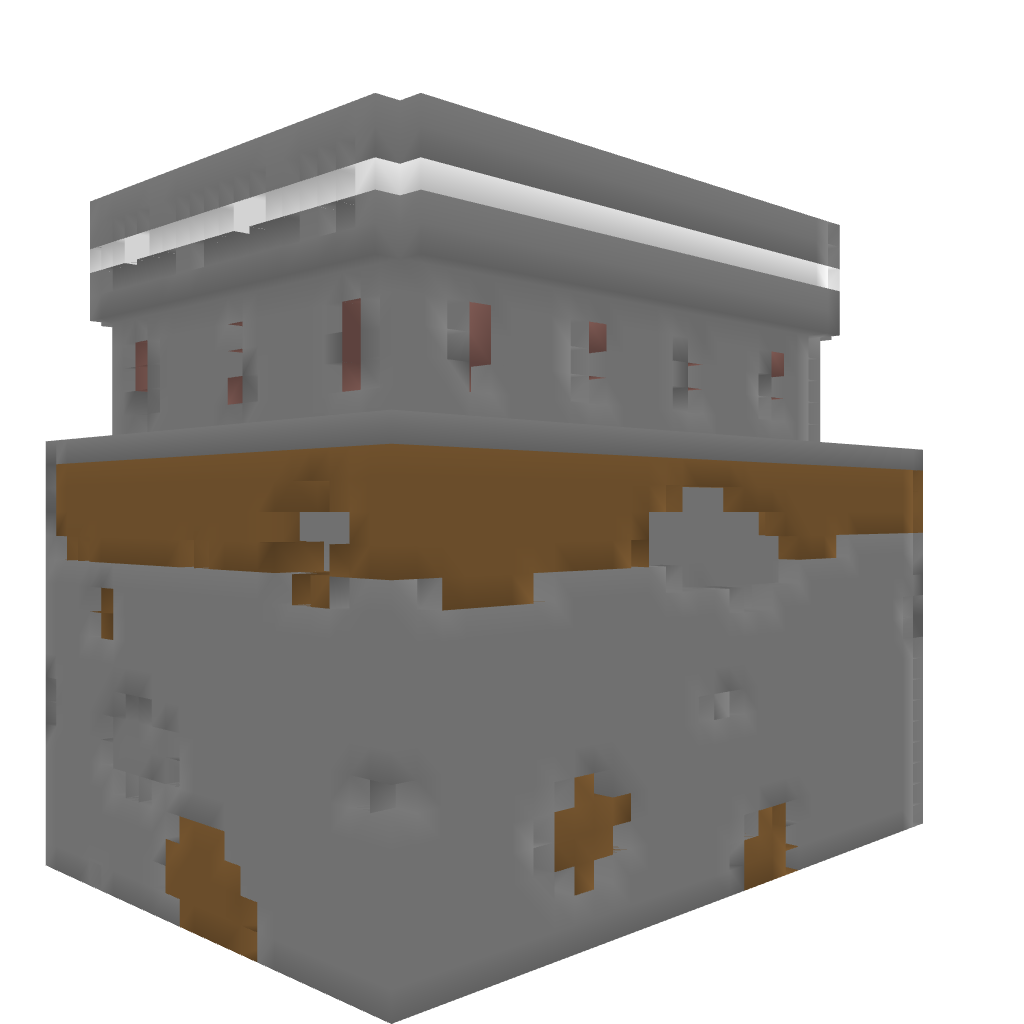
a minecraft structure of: Medium Prison 70% earth